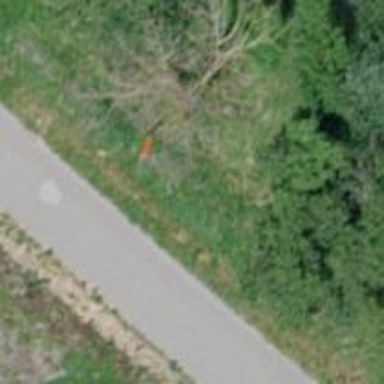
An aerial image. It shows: Pole supporting pipeline marker with roof cover.